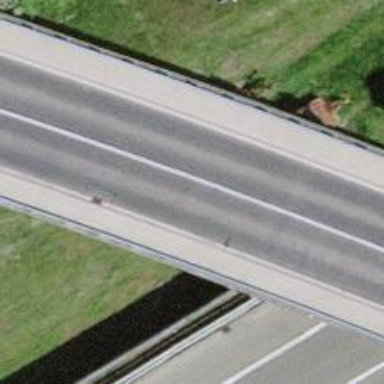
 featuring bridge. There is cycle track alongside the road."